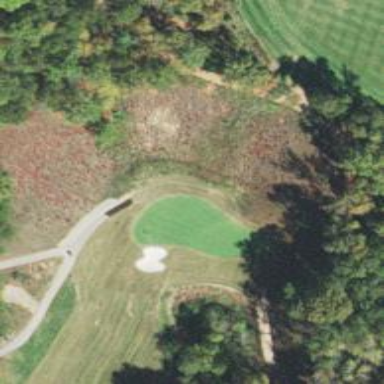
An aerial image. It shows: Golf hole.